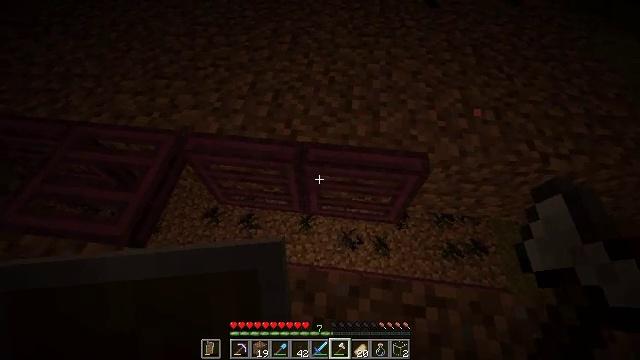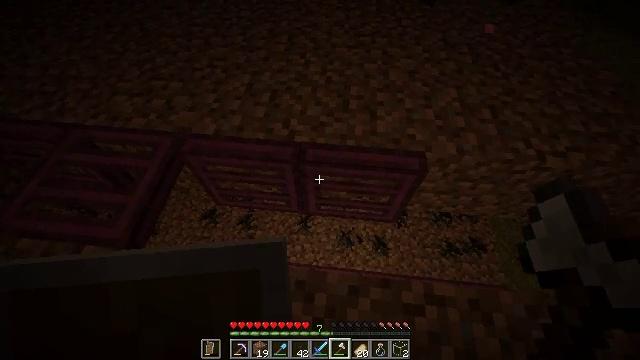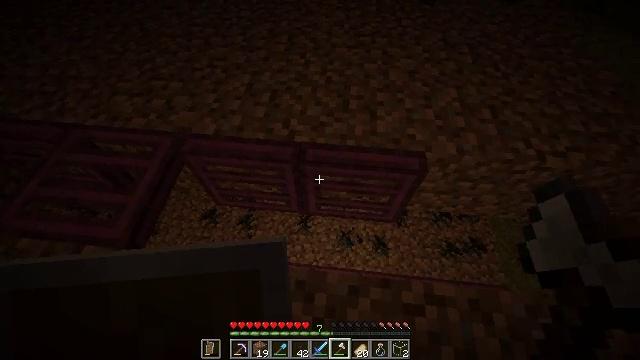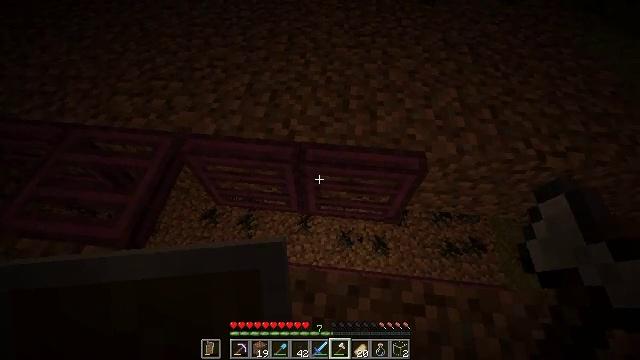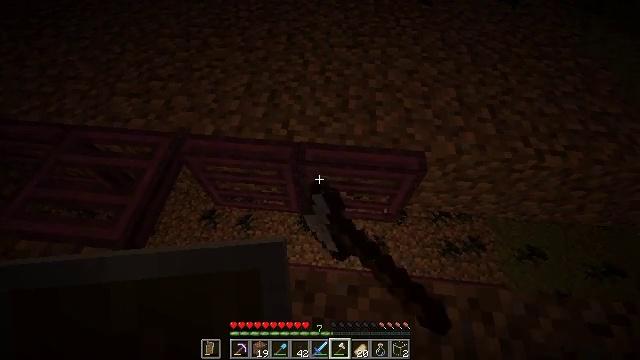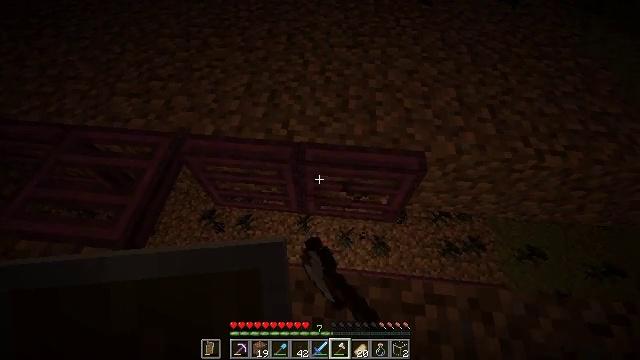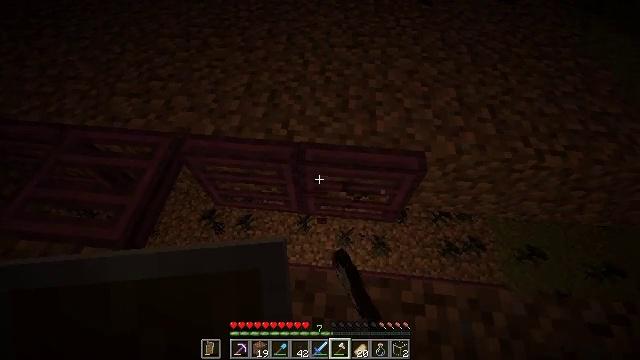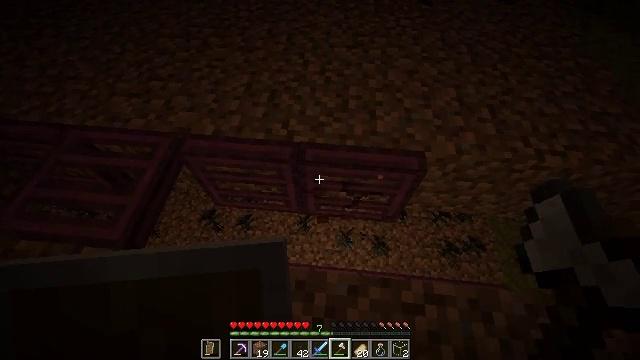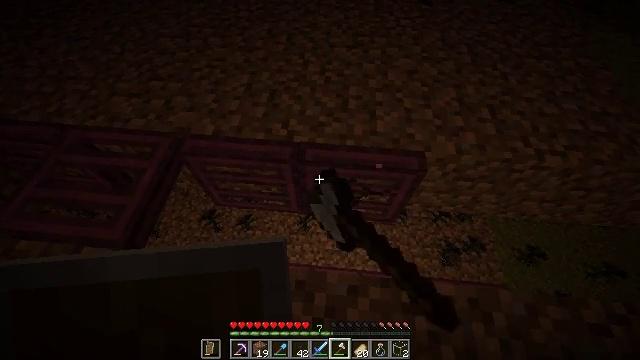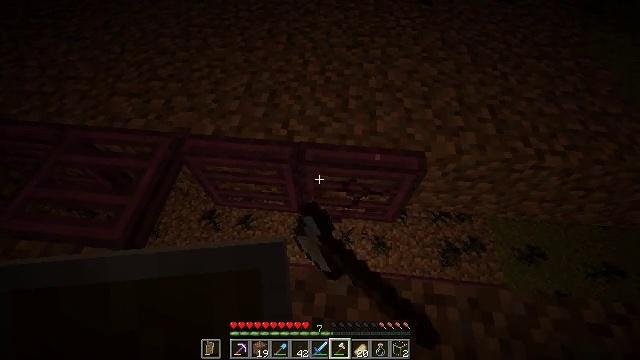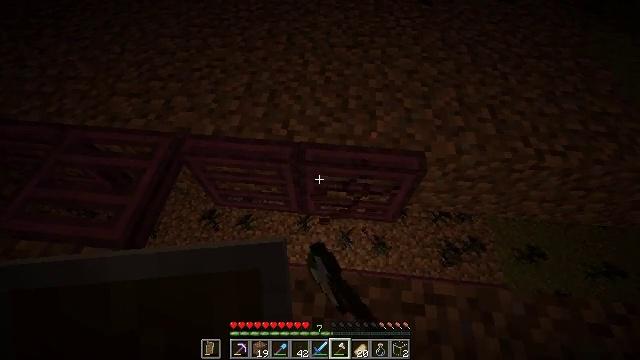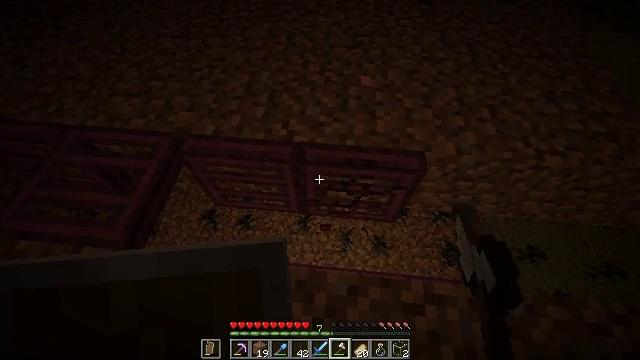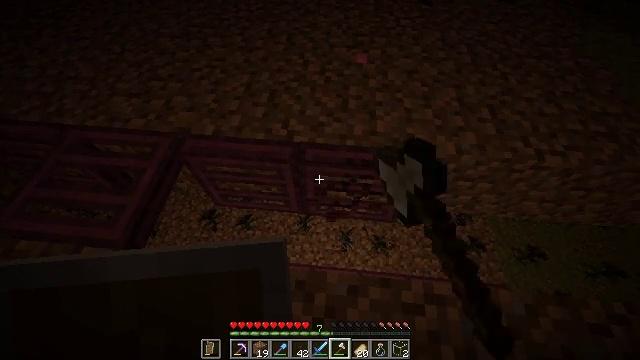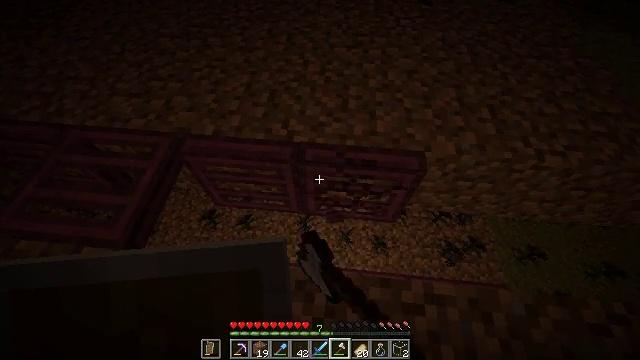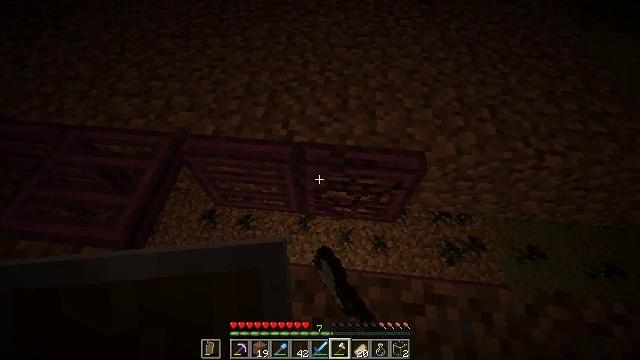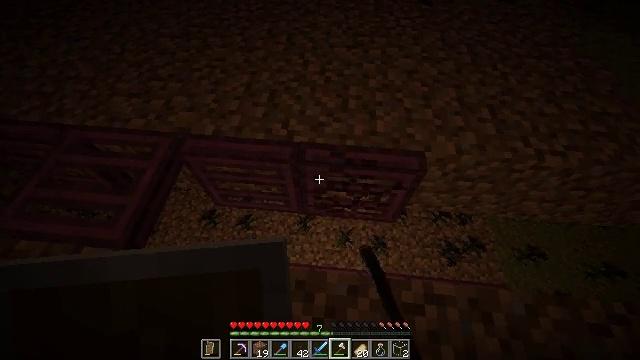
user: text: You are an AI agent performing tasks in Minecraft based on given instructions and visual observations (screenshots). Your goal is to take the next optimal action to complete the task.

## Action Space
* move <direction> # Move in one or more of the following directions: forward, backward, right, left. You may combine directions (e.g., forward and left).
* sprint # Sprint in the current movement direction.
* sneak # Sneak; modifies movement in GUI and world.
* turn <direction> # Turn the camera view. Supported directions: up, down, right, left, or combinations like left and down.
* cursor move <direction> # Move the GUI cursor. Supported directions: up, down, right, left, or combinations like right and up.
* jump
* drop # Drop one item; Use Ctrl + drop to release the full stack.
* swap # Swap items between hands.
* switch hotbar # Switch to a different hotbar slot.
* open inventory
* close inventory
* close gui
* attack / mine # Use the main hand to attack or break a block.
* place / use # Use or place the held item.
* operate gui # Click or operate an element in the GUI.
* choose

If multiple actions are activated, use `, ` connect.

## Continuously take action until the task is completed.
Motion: motion action
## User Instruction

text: Remove the crimson trapdoor.
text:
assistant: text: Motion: no_op
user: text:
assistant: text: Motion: no_op
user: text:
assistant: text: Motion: attack / mine
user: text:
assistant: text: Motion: attack / mine
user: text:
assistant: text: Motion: attack / mine
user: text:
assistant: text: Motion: attack / mine
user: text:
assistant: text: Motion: attack / mine
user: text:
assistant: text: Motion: attack / mine
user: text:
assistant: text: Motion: attack / mine
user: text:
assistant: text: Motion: attack / mine
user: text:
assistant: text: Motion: attack / mine
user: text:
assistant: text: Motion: attack / mine
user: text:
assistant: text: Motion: attack / mine
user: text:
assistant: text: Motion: attack / mine
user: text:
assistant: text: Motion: attack / mine
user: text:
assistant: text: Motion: attack / mine
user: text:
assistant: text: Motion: attack / mine
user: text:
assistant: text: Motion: attack / mine
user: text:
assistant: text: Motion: attack / mine
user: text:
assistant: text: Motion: attack / mine
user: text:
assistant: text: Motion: attack / mine
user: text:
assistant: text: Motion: turn left, attack / mine
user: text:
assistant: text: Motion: turn left, attack / mine
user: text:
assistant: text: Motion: turn left, attack / mine
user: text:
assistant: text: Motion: turn left and up, attack / mine
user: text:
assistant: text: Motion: attack / mine
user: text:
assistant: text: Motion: attack / mine
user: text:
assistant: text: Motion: attack / mine
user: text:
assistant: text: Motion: attack / mine
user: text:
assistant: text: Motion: attack / mine